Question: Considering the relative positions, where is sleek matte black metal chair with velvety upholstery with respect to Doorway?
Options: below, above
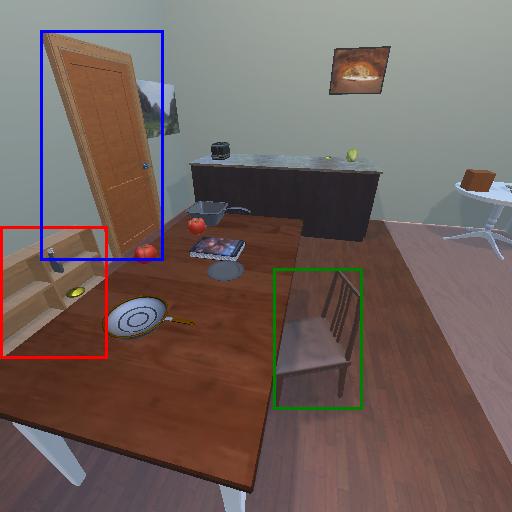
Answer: below